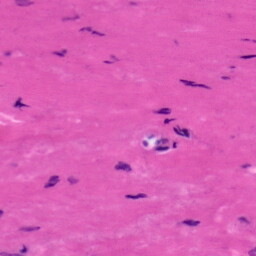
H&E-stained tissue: Tonsil